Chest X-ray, PA view. Patient: 44 years old, sex M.
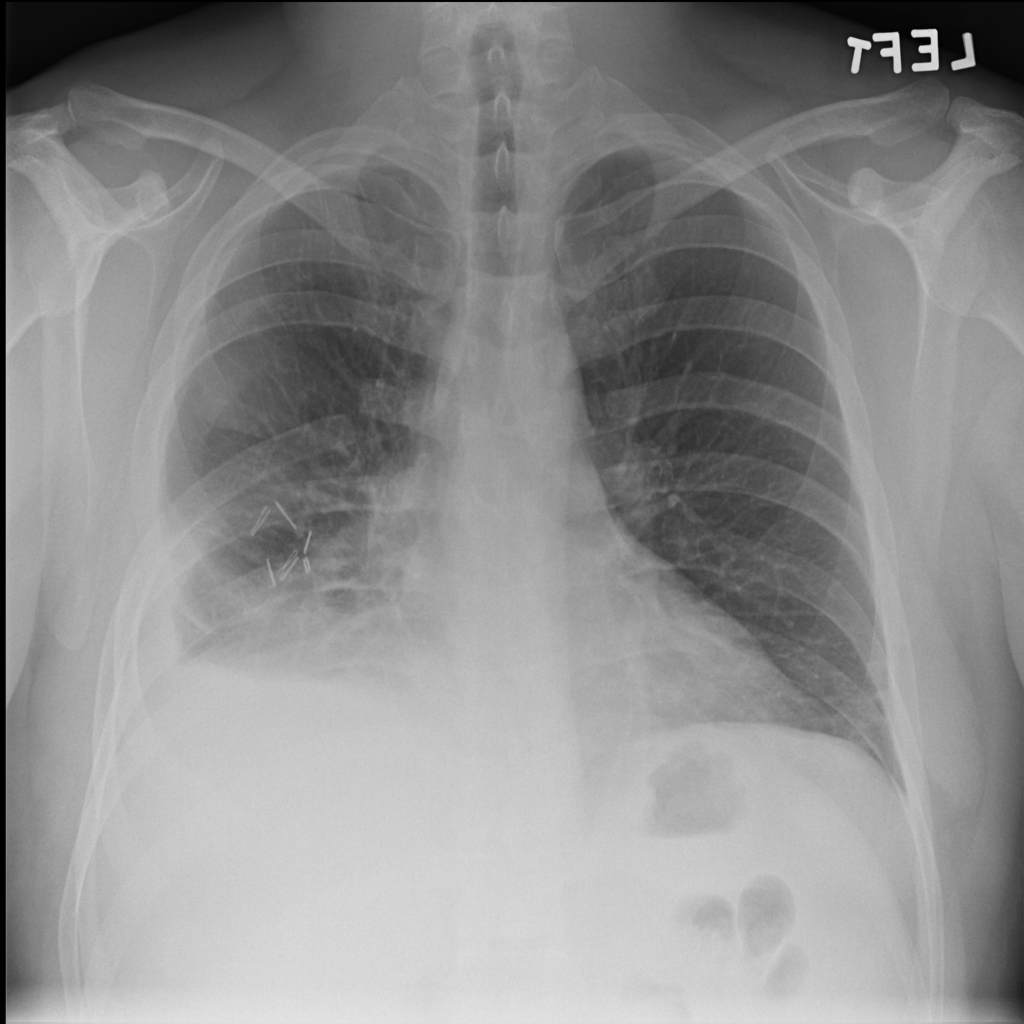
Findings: Effusion, Infiltration